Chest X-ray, AP view. Patient: 32 years old, sex M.
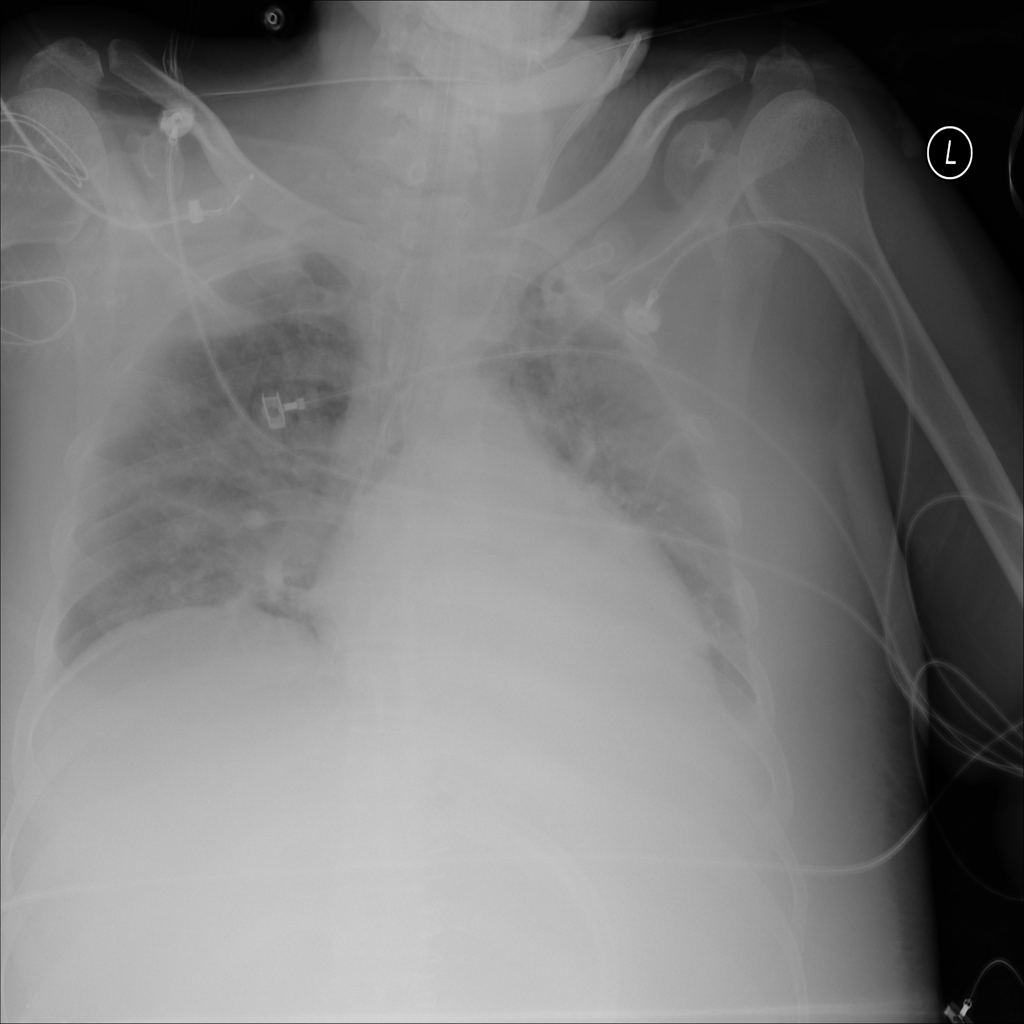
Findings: Consolidation, Effusion